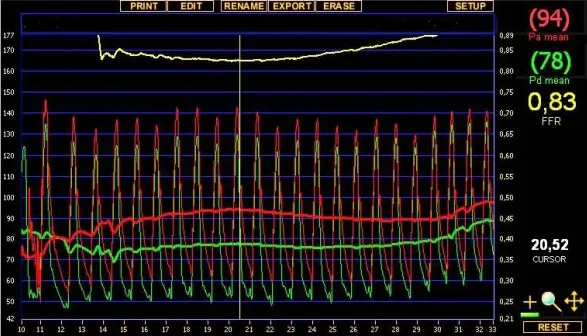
Pressure wire measurement of the left anterior descending artery: during the ic. injection of 100 mug of adenosine, only a nonsignificant translesional pressure gradient was provoked. The ratio of the pressure (FFR: fractional flow reserve) detected distally to the stenosis (green line) and the proximal (aortic) pressure (red line) was 0.83.
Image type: electrography (emg)